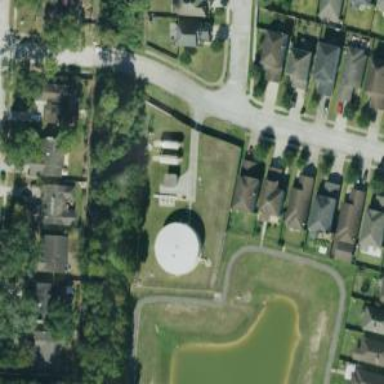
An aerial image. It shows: Water works facility.